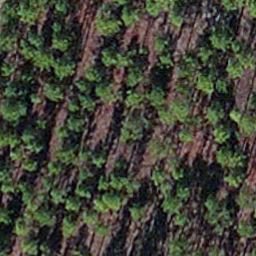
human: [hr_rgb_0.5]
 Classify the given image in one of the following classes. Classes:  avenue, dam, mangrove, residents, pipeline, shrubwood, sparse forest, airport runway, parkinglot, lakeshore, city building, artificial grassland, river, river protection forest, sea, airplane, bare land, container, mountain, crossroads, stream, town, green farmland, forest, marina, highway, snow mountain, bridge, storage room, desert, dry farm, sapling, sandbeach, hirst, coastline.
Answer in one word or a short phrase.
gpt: sapling